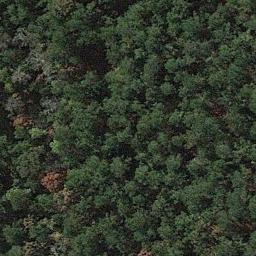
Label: forest